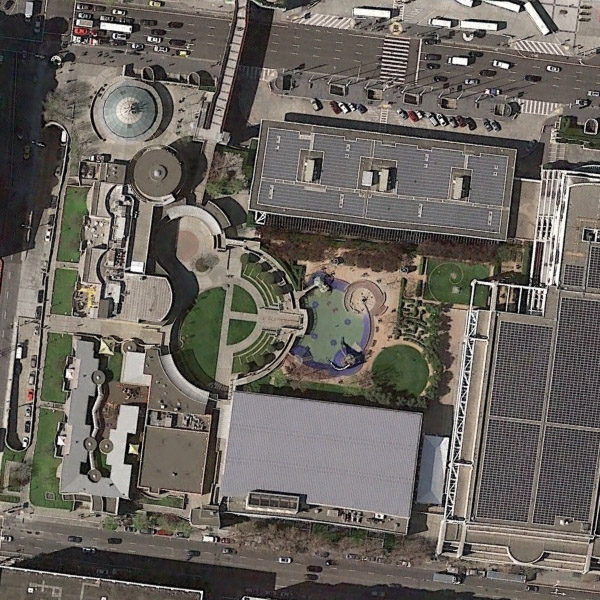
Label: Park